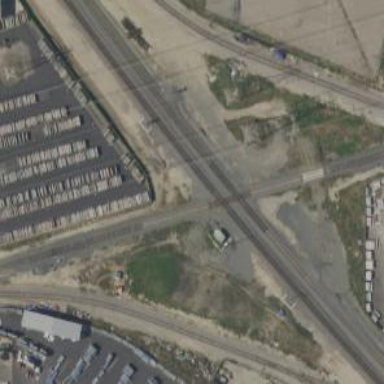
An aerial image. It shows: Railway crossing.